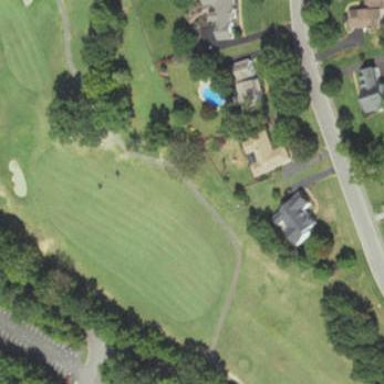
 part of golf course for the sport of golf."